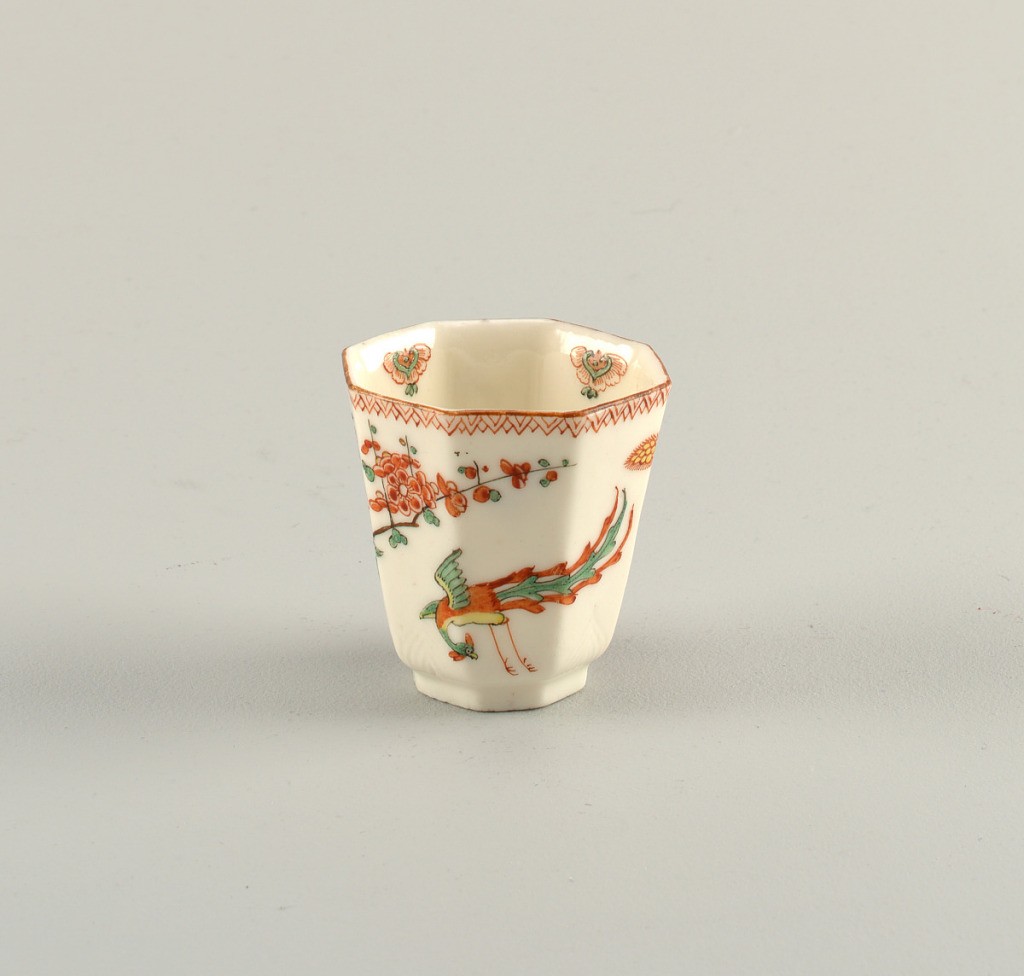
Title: Cups
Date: late 18th–early 19th century
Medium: Glazed porcelain
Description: A pair of octagon cups with a thin red border around the lip of the cup both painted with a birds in an outdoor scene.